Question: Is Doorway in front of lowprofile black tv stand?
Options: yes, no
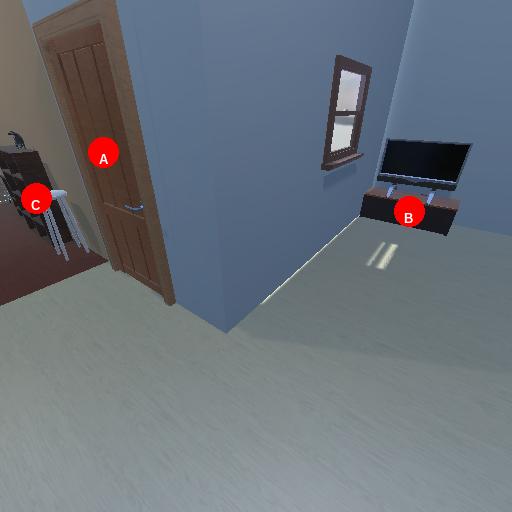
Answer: yes